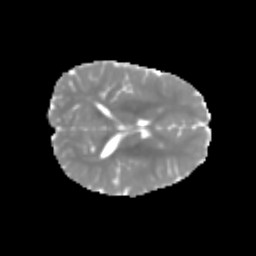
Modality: MD
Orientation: axial
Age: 6
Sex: male
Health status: healthy